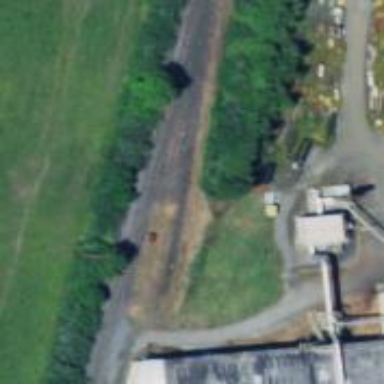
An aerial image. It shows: Rail spur service.